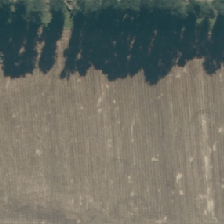
Land cover: shortrotation_cropland